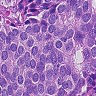
Metastatic tissue present: yes